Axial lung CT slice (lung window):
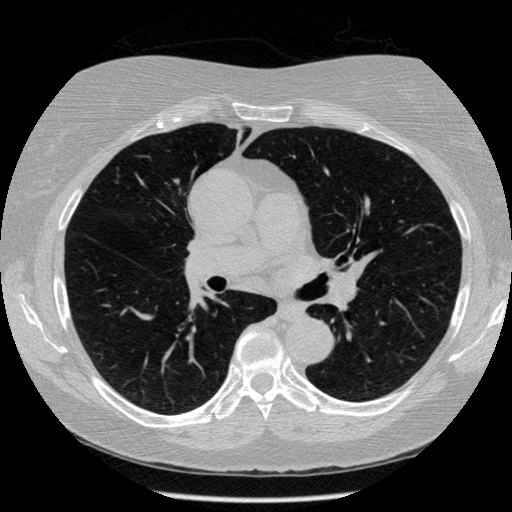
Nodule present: no